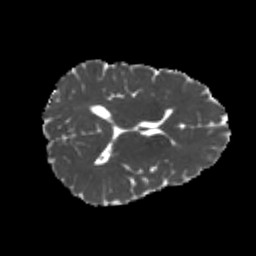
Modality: MD
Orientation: axial
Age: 21
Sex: male
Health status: healthy
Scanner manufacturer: philips
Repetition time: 7.388 s
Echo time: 0.08599 s